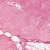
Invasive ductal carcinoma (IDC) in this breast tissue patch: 0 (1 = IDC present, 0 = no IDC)